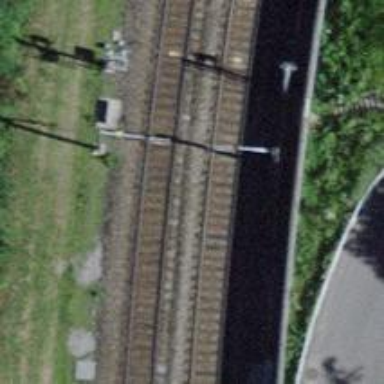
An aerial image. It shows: Railway with electrified contact lines.